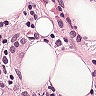
Metastatic tissue present: yes